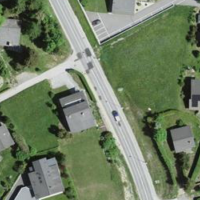
EUNIS habitat code: 54
Species observed at this site:
Chloris chloris
Fringilla coelebs
Falco peregrinus
Passer domesticus
Buteo buteo
Carduelis carduelis
Turdus merula
Columba palumbus
Pernis apivorus
Milvus migrans
Turdus pilaris
Pica pica
Phoenicurus ochruros
Phoenicurus phoenicurus
Corvus corax
Periparus ater